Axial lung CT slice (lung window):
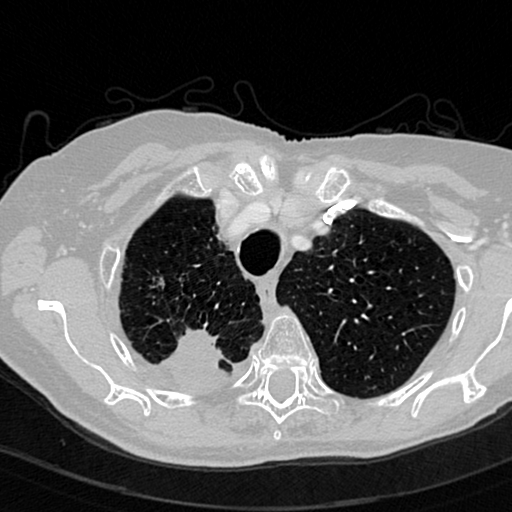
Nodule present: no